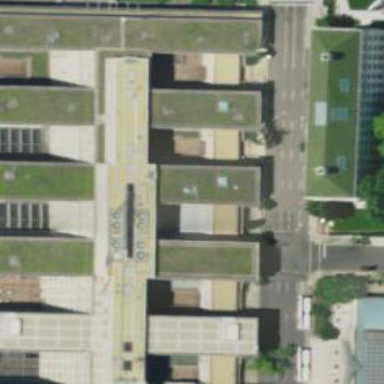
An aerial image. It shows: Government office.